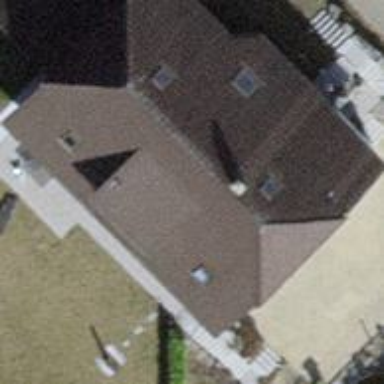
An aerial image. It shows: Detached building with half-hipped roof.